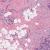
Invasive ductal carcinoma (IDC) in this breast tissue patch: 1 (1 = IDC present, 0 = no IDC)